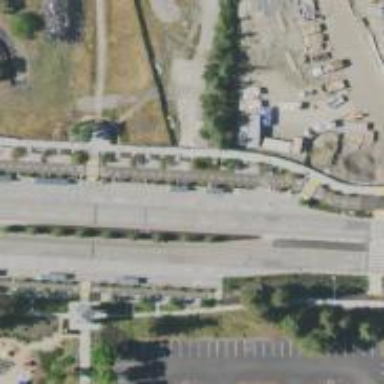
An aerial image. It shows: Secondary road with separate cycleway.